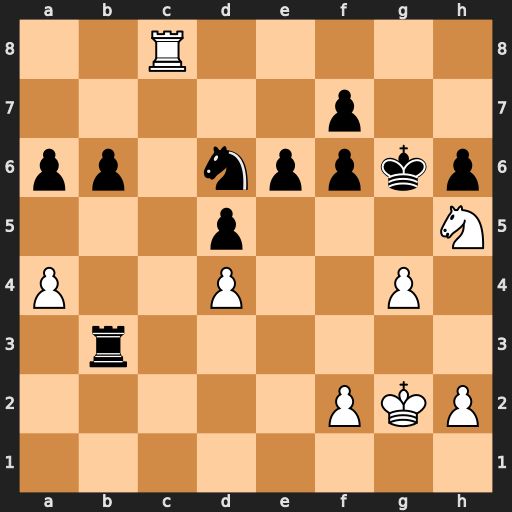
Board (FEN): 2R5/5p2/pp1nppkp/3p3N/P2P2P1/1r6/5PKP/8
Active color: w
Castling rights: -
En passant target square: -
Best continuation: Rg8+ Kh7 Nxf6#